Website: macys
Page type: cart
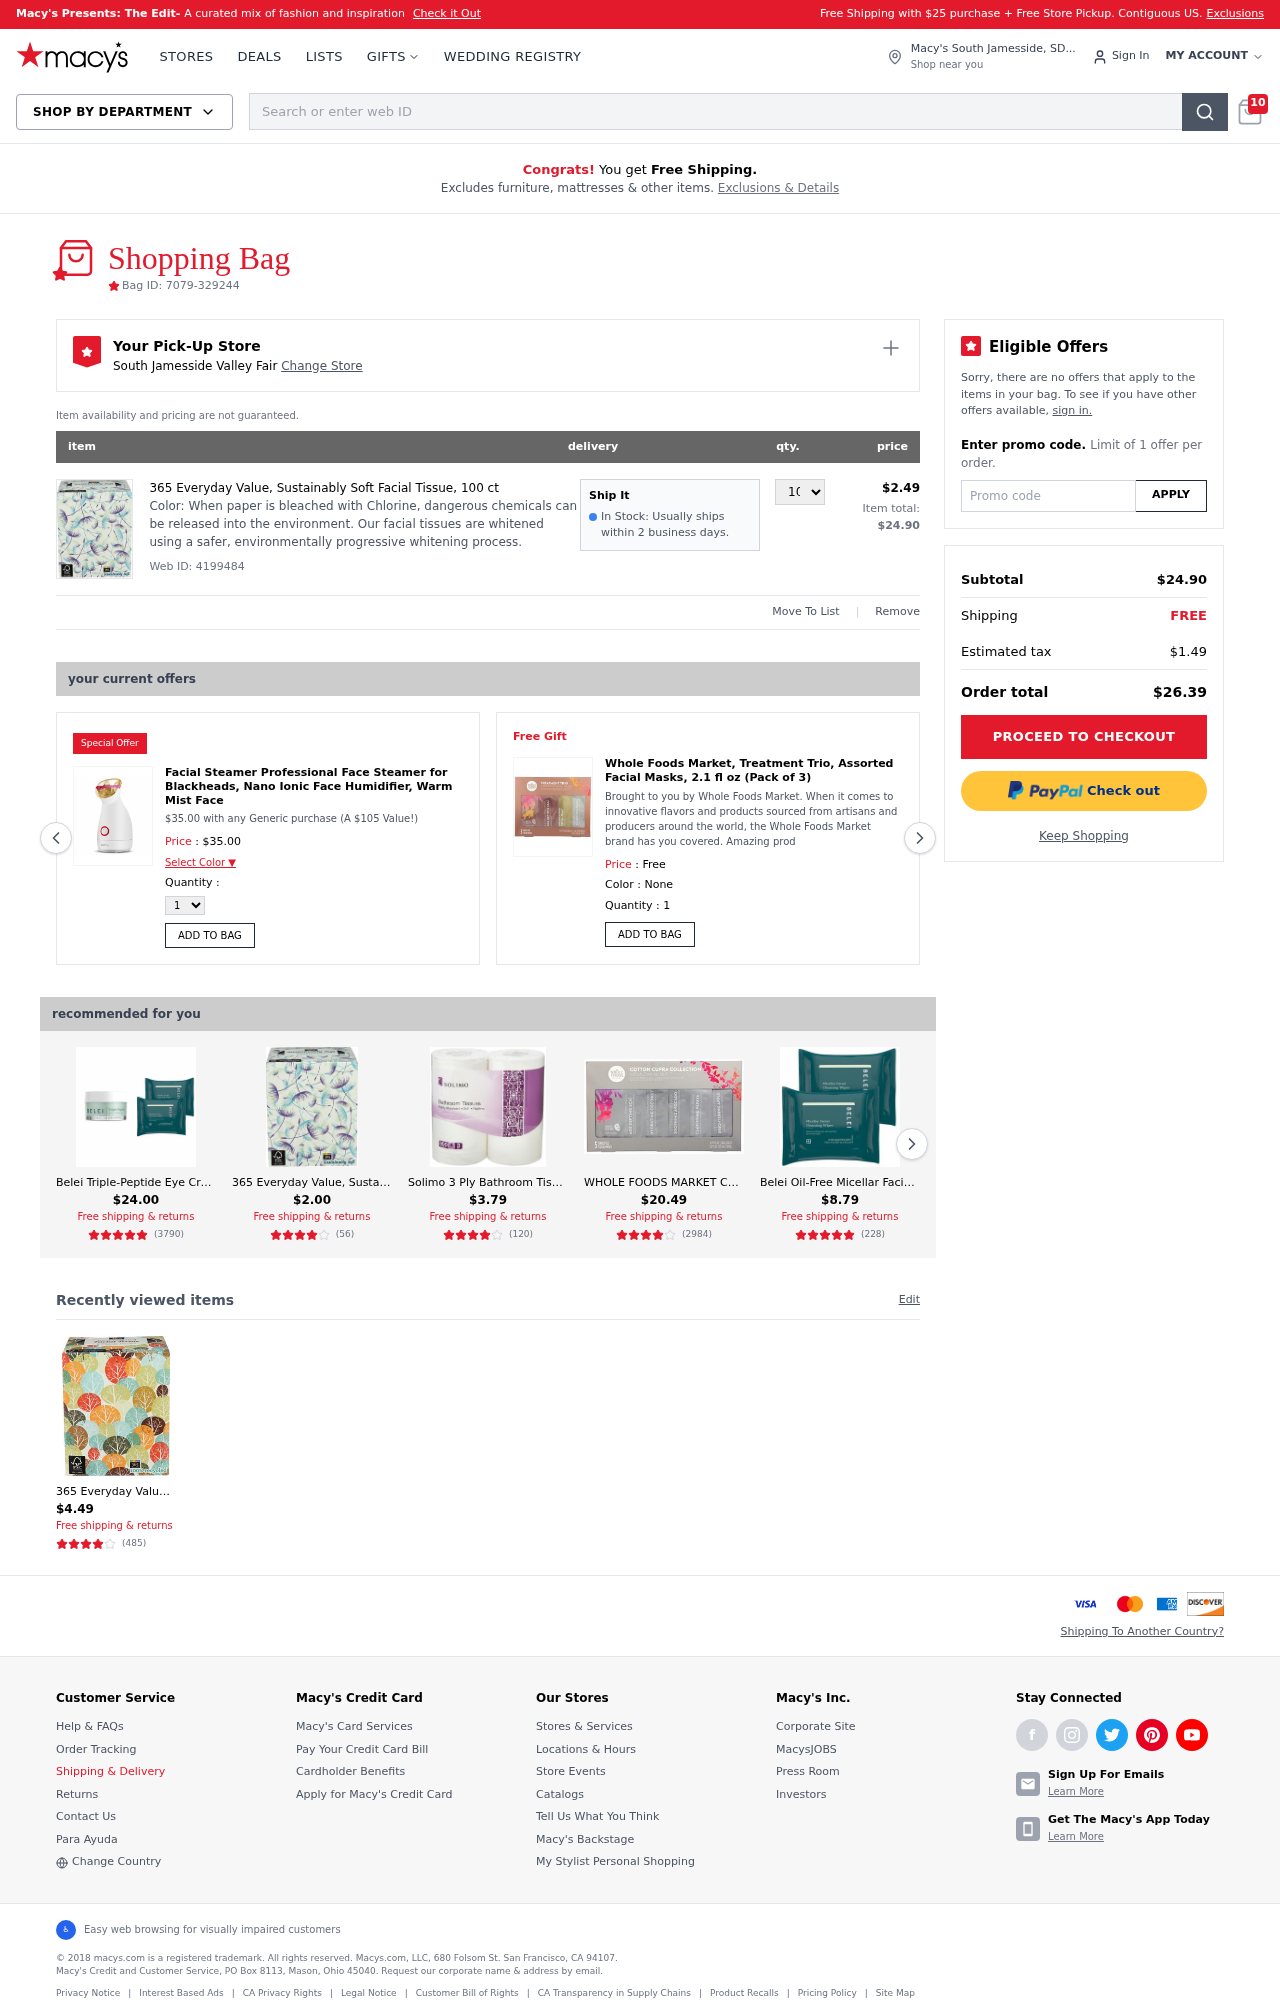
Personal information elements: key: PII_CITY
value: South Jamesside Valley Fair Change Store
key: PII_CITY_STATE
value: South Jamesside, SD
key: PII_PROMO_CODE
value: SAVE45
Product elements: key: PRODUCT1_DESC
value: When paper is bleached with Chlorine, dangerous chemicals can be released into the environment. Our facial tissues are whitened using a safer, environmentally progressive whitening process.
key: PRODUCT1_NAME
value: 365 Everyday Value, Sustainably Soft Facial Tissue, 100 ct
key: PRODUCT1_PRICE
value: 2.49
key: PRODUCT1_QUANTITY
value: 10
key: PRODUCT2_NAME
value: Facial Steamer Professional Face Steamer for Blackheads, Nano Ionic Face Humidifier, Warm Mist Face
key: PRODUCT2_PRICE
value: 35
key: PRODUCT3_DESC
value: Brought to you by Whole Foods Market.  When it comes to innovative flavors and products sourced from artisans and producers around the world, the Whole Foods Market brand has you covered. Amazing prod
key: PRODUCT3_NAME
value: Whole Foods Market, Treatment Trio, Assorted Facial Masks, 2.1 fl oz (Pack of 3)
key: PRODUCT4_NAME
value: Belei Triple-Peptide Eye Cream, Fragrance Free, Paraben Free, 0.5 Fluid Ounce (15 mL) & Oil-Free Mic
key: PRODUCT4_NUM_RATINGS
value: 3790
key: PRODUCT4_PRICE
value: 24
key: PRODUCT4_RATING
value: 5
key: PRODUCT5_NAME
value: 365 Everyday Value, Sustainably Soft Facial Tissue, 100 Count
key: PRODUCT5_NUM_RATINGS
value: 56
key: PRODUCT5_PRICE
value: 2
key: PRODUCT5_RATING
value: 4.2
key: PRODUCT6_NAME
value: Solimo 3 Ply Bathroom Tissue Toilet Paper Roll - 4 Rolls (160 gm/roll)
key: PRODUCT6_NUM_RATINGS
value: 120
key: PRODUCT6_PRICE
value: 3.79
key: PRODUCT6_RATING
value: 3.9
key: PRODUCT7_NAME
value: WHOLE FOODS MARKET Cotton Cupra Mask Gift Set, 1 EA
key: PRODUCT7_NUM_RATINGS
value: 2984
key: PRODUCT7_PRICE
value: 20.49
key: PRODUCT7_RATING
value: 3.8
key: PRODUCT8_NAME
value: Belei Oil-Free Micellar Facial Cleansing Wipes, Fragrance Free, Alcohol Free, 25 Count (Pack of 2)
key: PRODUCT8_NUM_RATINGS
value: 228
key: PRODUCT8_PRICE
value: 8.79
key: PRODUCT8_RATING
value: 4.9
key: PRODUCT9_NAME
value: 365 Everyday Value, 100% Recycled Facial Tissue, 95 Count
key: PRODUCT9_NUM_RATINGS
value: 485
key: PRODUCT9_PRICE
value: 4.49
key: PRODUCT9_RATING
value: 4.3
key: PRODUCT2_DESC
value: $35.00 with any Generic purchase (A $105 Value!)
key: PRODUCT1_WEB_ID
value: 4199484
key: PRODUCT1_TOTAL
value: $24.90
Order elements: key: ORDER_NUM_ITEMS
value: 10
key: ORDER_ID
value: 7079-329244
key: ORDER_SUBTOTAL
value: $24.90
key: ORDER_TAX
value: $1.49
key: ORDER_TOTAL
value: $26.39
Search elements: key: HEADER_SEARCH
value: Search or enter web ID